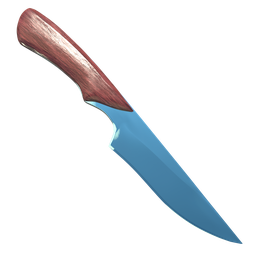
Label: tools